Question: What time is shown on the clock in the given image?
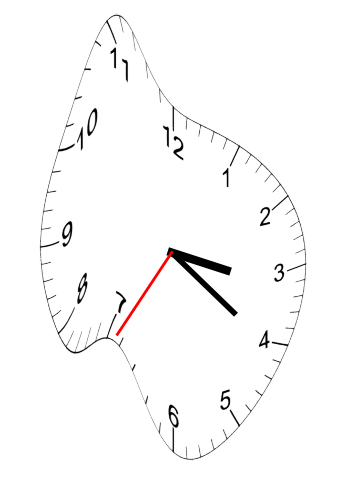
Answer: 03:20:35